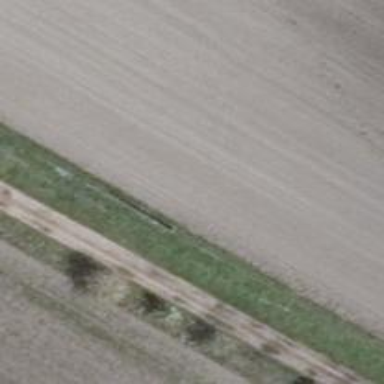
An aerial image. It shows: Minor power line.